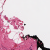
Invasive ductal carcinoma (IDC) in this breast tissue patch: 0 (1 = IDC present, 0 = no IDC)